Interaction volume radius: 5 \u00c5
Interaction volume height: 15 \u00c5
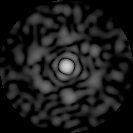
Disorder parameter: 0.83